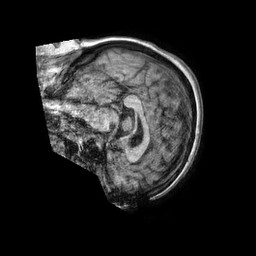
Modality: T1w
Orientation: sagittal
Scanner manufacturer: philips
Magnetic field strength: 1.5 T
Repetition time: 0.007646 s
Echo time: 0.003497 s